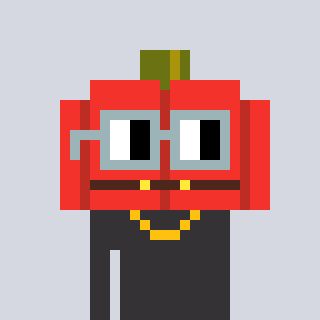
a pixel art character with square dark gray glasses, a pumpkin-shaped head and a grayscale-colored body on a cool background